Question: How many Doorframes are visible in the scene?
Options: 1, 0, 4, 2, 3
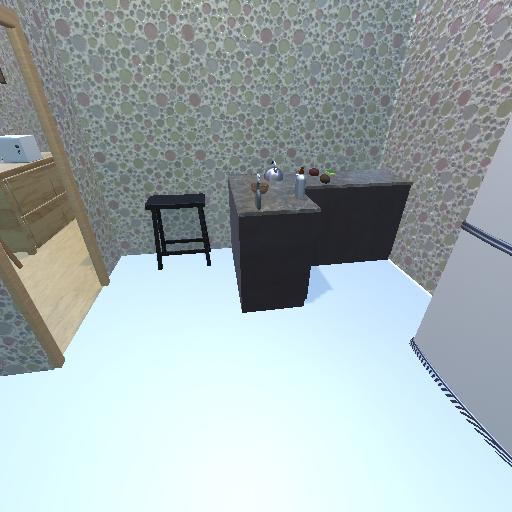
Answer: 1